Field crop: tomato
Growth stage: 1
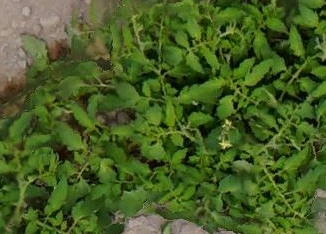
Species: tomato